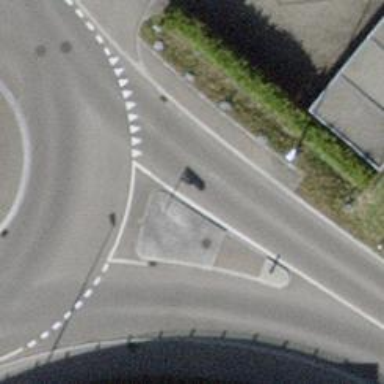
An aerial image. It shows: Traffic calming island.